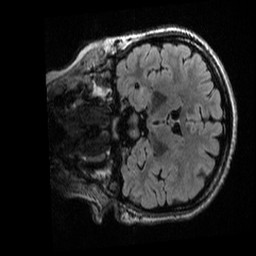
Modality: T2w
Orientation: coronal
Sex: female
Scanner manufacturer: ge
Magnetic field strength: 3 T
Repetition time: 6 s
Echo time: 0.1256 s